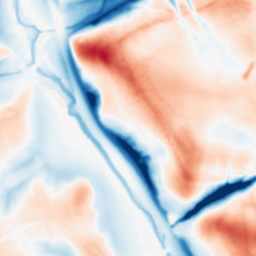
Category: multiscale
Decomposition family: dog_multiscale
Decomposition parameters: sigma_ratio: 1.6
n_scales: 6
base_sigma: 1
Upsampling method: cubic_mitchell
Upsampling parameters: scale: 4
Upsampling scale: 4